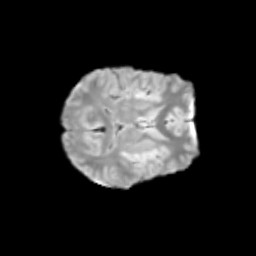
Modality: T2w
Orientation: axial
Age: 12
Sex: female
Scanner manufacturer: siemens
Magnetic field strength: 3 T
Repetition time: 3.8 s
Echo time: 0.07 s